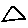
Label: triangle